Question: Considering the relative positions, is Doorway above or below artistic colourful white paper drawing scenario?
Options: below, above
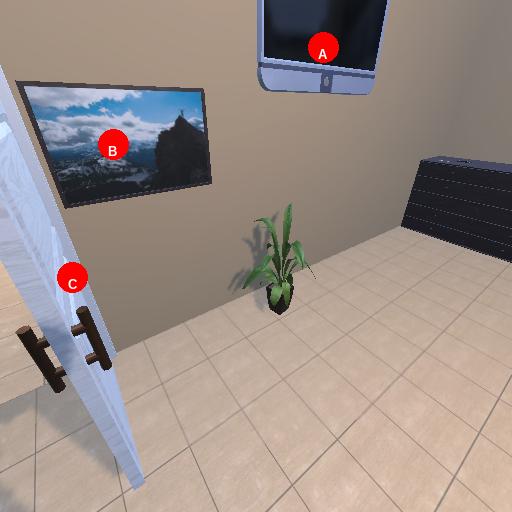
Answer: below